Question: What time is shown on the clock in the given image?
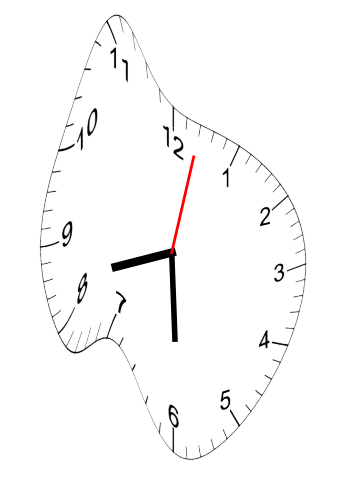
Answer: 08:30:02